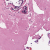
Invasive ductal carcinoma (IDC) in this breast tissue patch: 0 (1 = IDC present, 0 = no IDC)